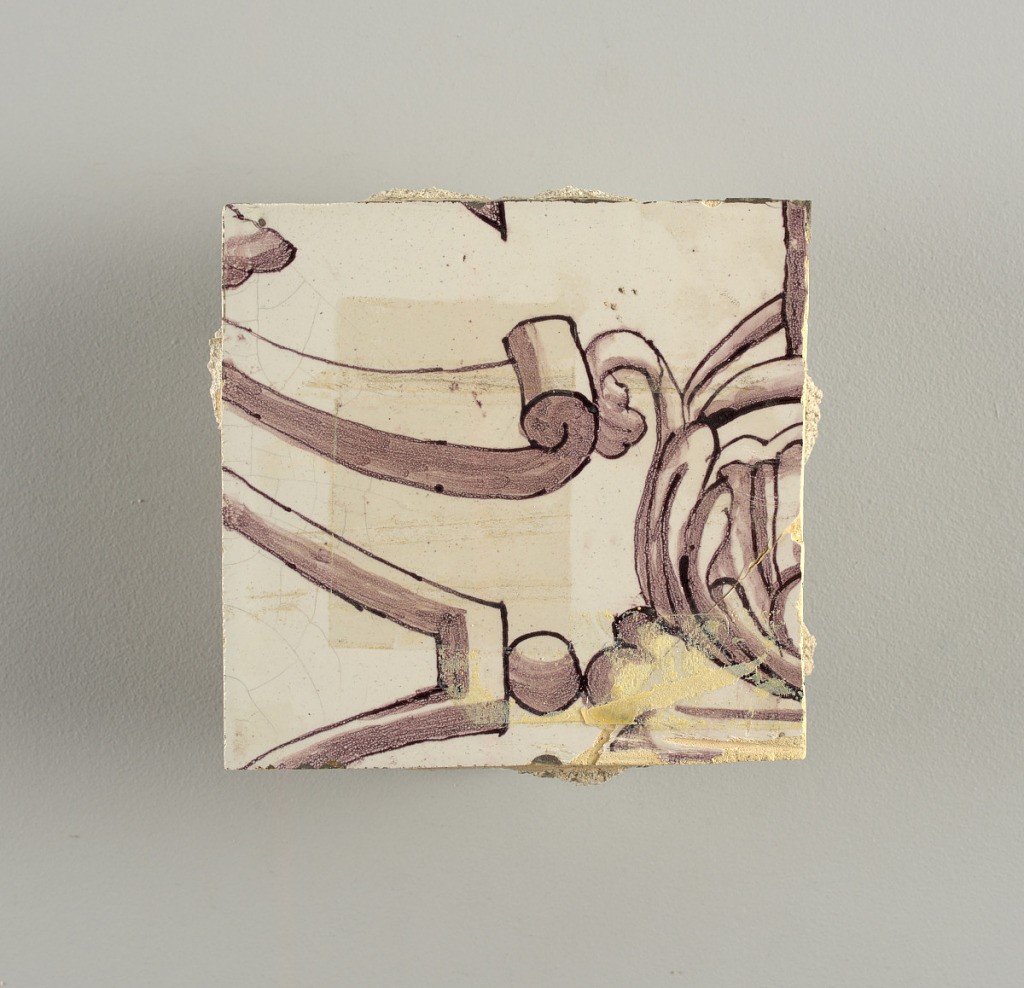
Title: Tile wall facing
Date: ca. 1725
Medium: Tin-glazed earthenware, underglaze
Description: Horizontal rectangle.  Thirty tiles wide and twenty-three tiles high with opening for fireplace eleven tiles wide and ten high.  Foliage arabesques disposed about three vertical axes from which are emphazised by urns at center and right, and at left by the figure of a standing woman carrying an infant on her arm and accompanied by two children.